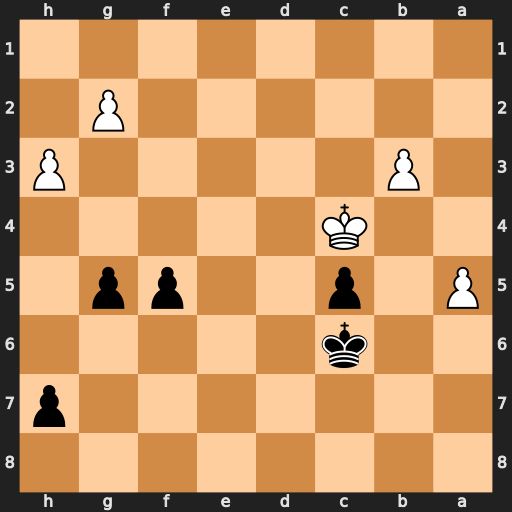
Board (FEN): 8/7p/2k5/P1p2pp1/2K5/1P5P/6P1/8
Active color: b
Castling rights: -
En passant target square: -
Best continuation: g4 a6 g3 a7 Kb7 a8=R Kxa8